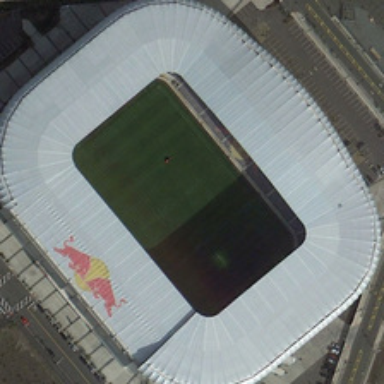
This is a square gym .